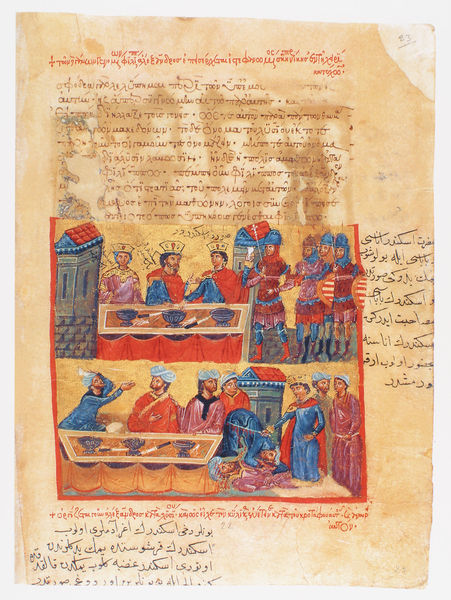
Titel: Der griechische Alexanderroman
Institution: Venedig, Hellenic Institute Codex Gr. 5
Schlagwörter: blau, gelb, menschen, stadt, männer, tisch, zeichnung, haus, rot, malerei, alt, bibel, geschichte, messer, schüssel, tod, bild, kelch, blatt, krone, turm, schrift, papier, mauer, vergilbt, könig, lanze, soldaten, essen, tafel, inschrift, flucht, buch, burg, kreuz, seite, schwert, text, stiefel, mahl, ritter, buchseite, arabisch, jesus, toga, mittelalter, kreuzzüge, könige, tempel, balu, töten, gefäße, vertreibung, turban, handschrift, araber, buchmalerei, kindermord, bethlehem, nathan